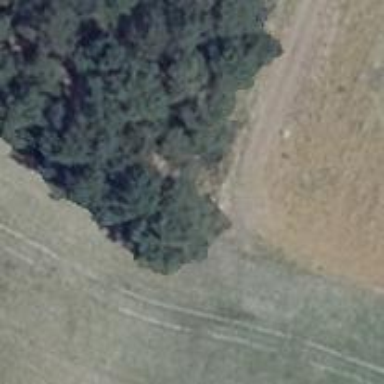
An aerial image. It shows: Hunting stand.